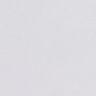
Metastatic tissue present: yes